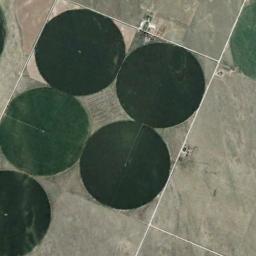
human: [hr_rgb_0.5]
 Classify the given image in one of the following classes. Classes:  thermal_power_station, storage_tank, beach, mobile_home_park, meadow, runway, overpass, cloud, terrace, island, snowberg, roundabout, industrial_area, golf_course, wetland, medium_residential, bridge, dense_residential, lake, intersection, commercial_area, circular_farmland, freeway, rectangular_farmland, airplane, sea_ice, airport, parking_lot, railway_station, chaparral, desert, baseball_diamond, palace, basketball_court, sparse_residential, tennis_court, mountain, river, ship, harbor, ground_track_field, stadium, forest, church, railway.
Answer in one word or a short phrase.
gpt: circular_farmland